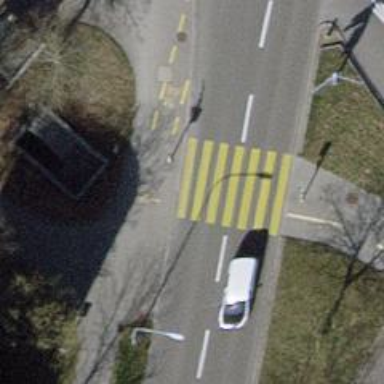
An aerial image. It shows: Paved path with crossing.